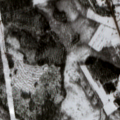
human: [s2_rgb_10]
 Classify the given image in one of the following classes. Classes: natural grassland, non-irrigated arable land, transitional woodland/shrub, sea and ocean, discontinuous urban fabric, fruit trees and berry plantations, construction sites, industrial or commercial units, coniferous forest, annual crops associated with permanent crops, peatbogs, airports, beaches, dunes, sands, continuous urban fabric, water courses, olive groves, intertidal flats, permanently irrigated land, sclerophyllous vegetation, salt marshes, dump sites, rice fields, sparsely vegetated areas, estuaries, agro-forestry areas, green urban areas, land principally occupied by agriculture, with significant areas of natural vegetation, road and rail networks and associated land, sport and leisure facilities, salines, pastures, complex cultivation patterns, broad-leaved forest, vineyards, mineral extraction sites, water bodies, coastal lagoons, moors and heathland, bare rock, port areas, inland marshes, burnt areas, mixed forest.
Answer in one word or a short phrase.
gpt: land principally occupied by agriculture, with significant areas of natural vegetation, coniferous forest, mixed forest, transitional woodland/shrub